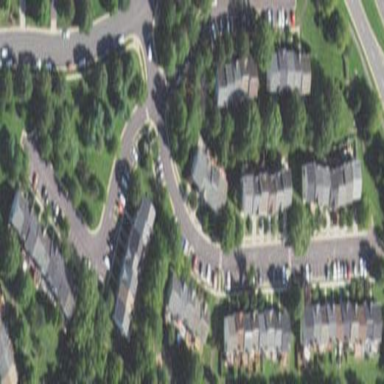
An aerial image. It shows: Residential area covered with grass.